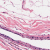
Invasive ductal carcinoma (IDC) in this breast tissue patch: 0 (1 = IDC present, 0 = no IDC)